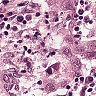
Metastatic tissue present: yes